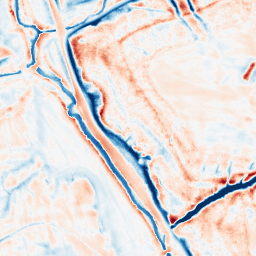
Category: edge_preserving
Decomposition family: bilateral
Decomposition parameters: d: 21
sigma_color: 100
sigma_space: 25
Upsampling method: quartic
Upsampling parameters: scale: 2
Upsampling scale: 2